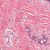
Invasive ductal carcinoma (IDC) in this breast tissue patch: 0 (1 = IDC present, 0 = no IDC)